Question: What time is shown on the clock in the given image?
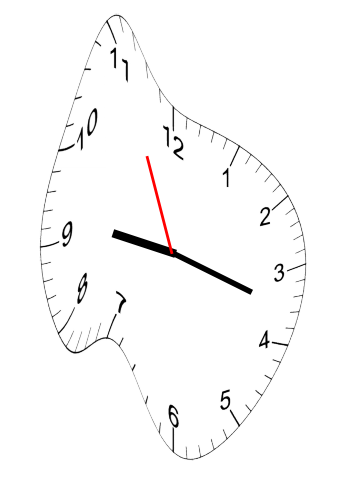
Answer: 09:17:56